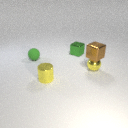
small green rubber sphere to the left of small yellow metal cylinder